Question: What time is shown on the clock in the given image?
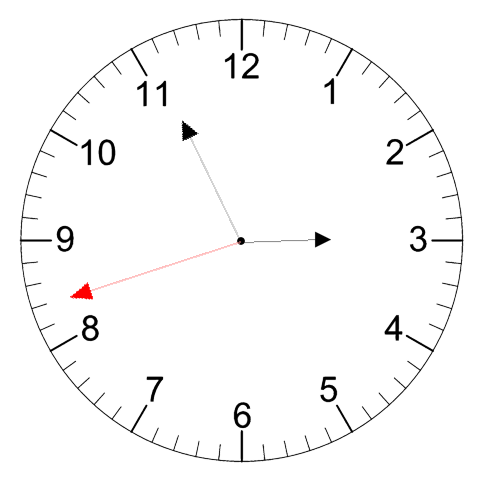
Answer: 02:55:42